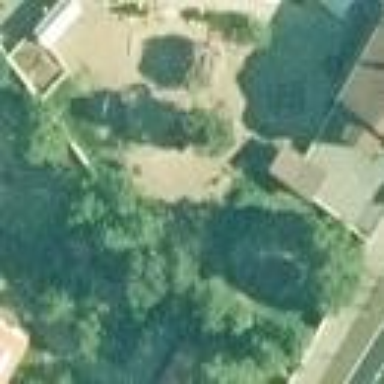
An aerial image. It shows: Playground area for leisure activities on the land.